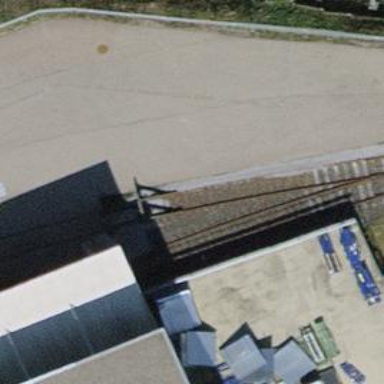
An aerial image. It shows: Railway buffer stop.